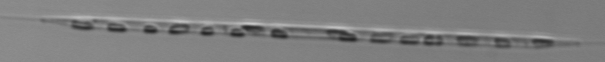
Label: Rhizosolenia